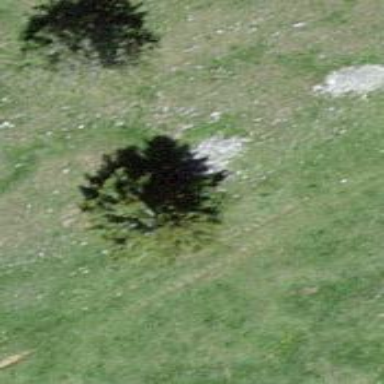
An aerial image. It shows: Beautiful tree in nature.